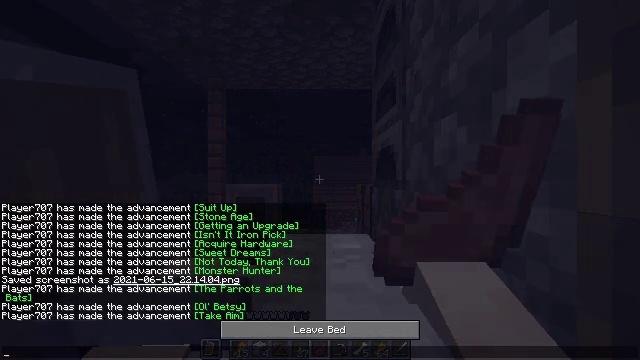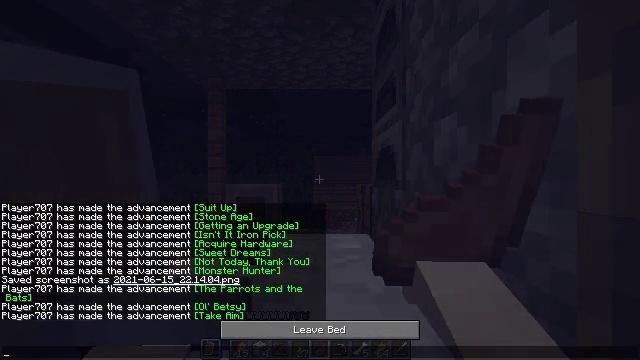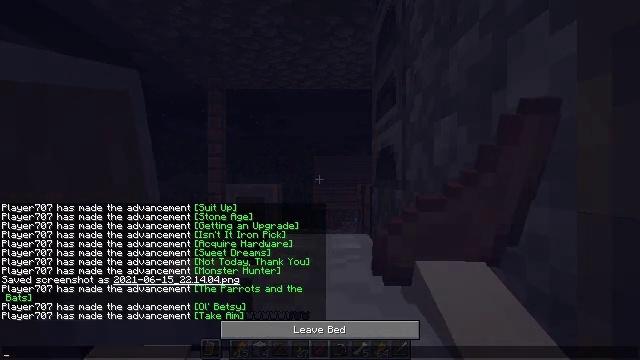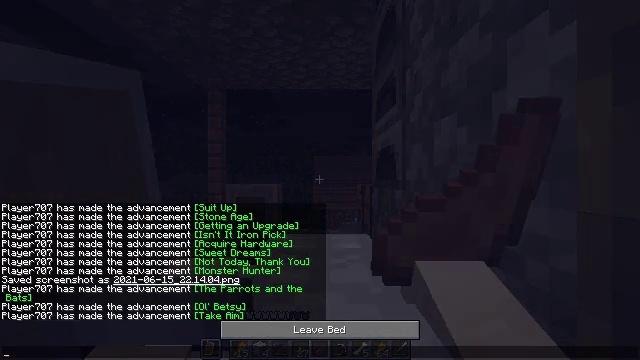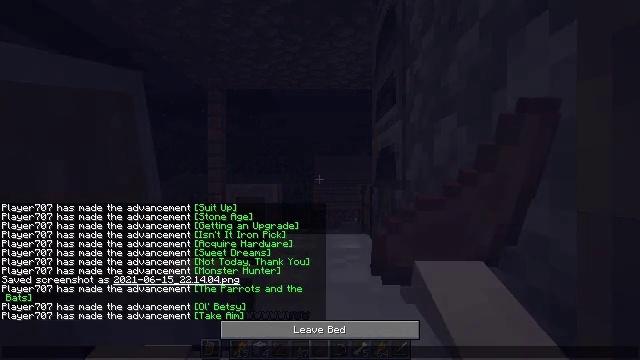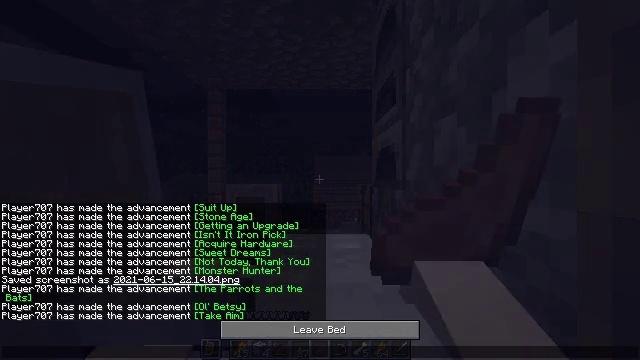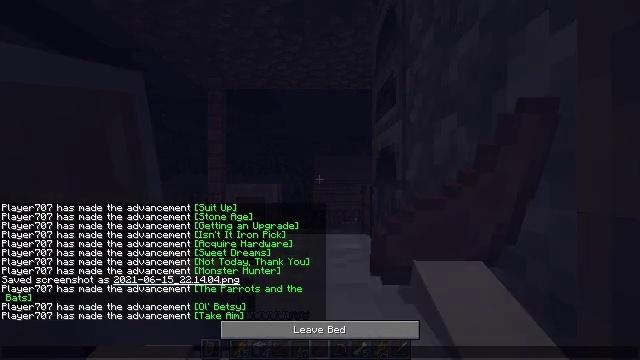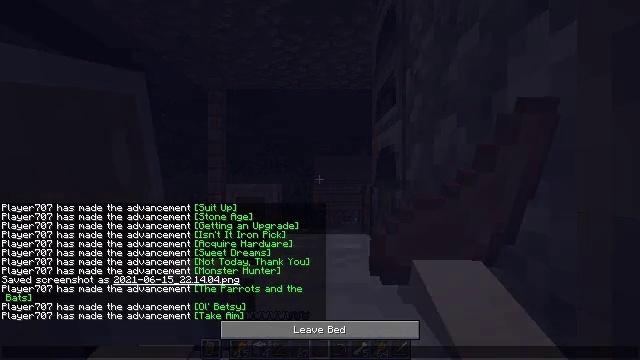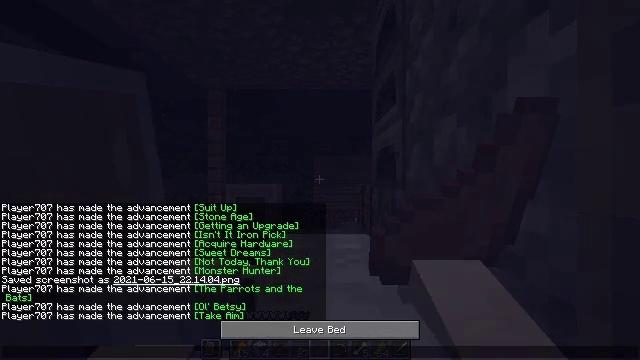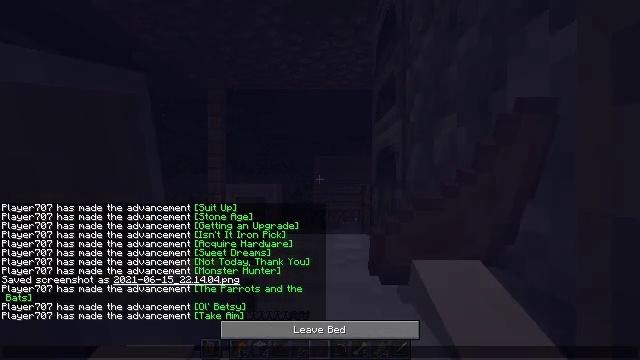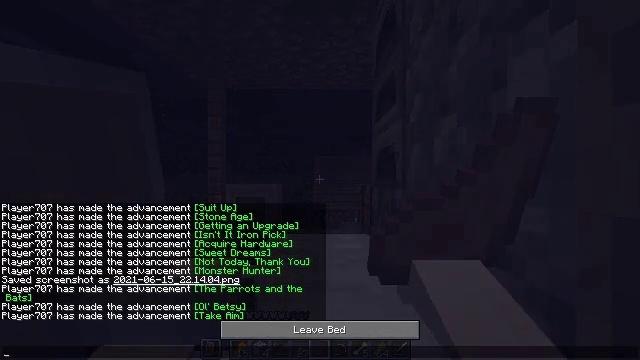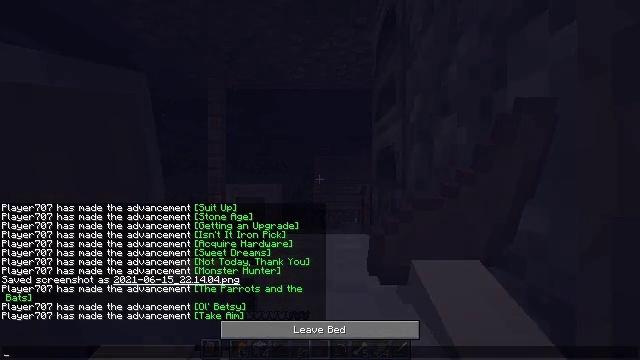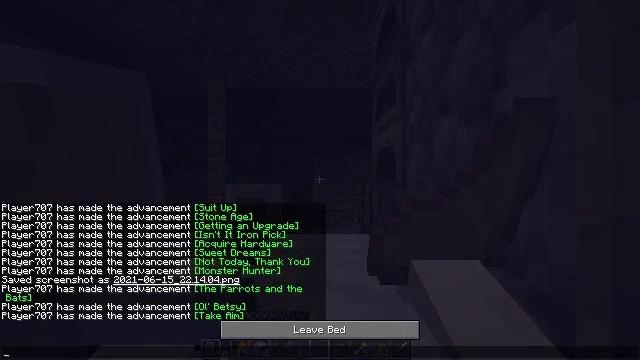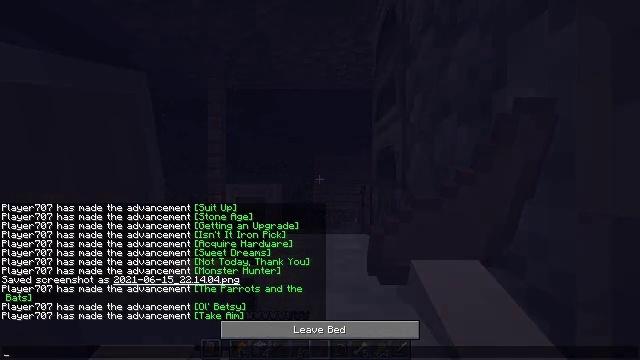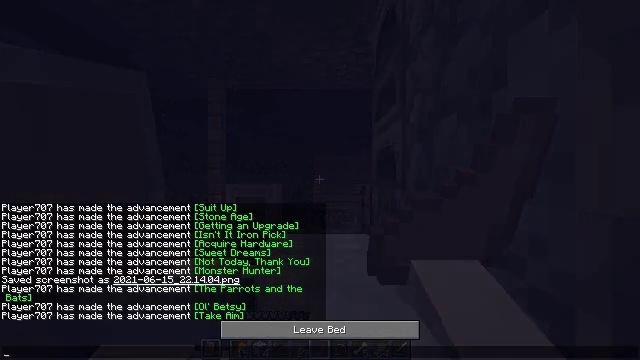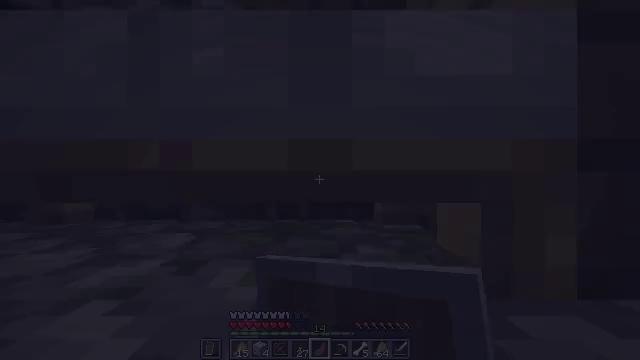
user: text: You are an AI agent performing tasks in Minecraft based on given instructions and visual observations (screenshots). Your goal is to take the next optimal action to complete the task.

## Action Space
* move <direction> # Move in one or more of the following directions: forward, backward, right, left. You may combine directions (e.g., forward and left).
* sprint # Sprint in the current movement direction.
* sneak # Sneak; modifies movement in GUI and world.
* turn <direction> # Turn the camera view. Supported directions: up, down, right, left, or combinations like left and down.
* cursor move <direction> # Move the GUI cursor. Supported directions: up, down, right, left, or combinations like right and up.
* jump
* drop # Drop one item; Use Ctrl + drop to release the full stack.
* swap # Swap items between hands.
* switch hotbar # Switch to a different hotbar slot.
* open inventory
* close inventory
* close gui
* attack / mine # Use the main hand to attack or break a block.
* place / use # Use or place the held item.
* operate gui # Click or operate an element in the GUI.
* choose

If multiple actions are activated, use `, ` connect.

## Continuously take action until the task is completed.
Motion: motion action
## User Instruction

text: Furnace required to craft a gold ingot.
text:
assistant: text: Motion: no_op
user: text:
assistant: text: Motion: no_op
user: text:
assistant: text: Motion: no_op
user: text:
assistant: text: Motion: no_op
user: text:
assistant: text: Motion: no_op
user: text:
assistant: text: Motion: no_op
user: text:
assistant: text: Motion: no_op
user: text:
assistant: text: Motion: no_op
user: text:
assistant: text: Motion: no_op
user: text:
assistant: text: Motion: no_op
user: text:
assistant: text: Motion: no_op
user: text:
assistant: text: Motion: no_op
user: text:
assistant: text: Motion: no_op
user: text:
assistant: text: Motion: no_op
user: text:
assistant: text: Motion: no_op
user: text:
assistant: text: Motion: no_op
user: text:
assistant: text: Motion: no_op
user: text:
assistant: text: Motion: no_op
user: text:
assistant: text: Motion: no_op
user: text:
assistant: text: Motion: no_op
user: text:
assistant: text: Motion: no_op
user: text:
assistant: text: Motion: no_op
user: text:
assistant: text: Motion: no_op
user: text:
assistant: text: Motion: no_op
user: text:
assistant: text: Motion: no_op
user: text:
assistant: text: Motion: no_op
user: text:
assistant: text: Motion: no_op
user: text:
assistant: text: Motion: no_op
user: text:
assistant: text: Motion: no_op
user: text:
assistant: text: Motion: no_op